高一 · 代数
执行如图所示的程序框图, 若输入 $1=2, m=3, n=5$, 则输出的 $y$ 的值是

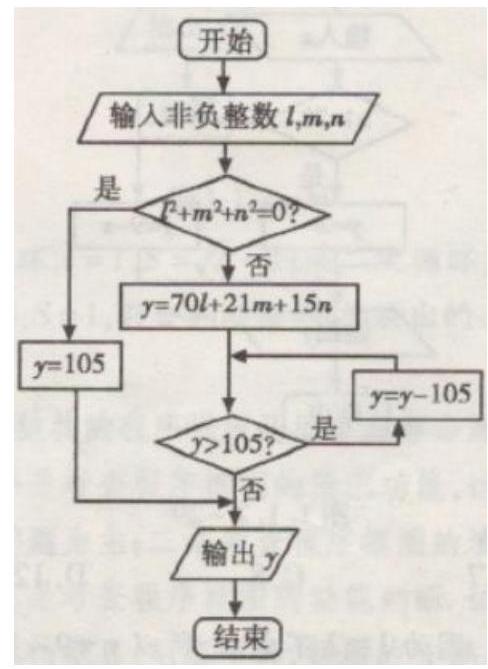
答案: 68 .
解析: 当输入 $1=2, m=3, n=5$ 时, 不满足条件 $l^{2}+m^{2}+n^{2}=0$. 因此执行 $y=70 \times 2+21 \times 3+15 \times 5=278$. 由于 $278>105$, 所以执行 $y=y-105$, 执行后 $y$ 的值为 278-105173>105, 再执行一次 $\mathrm{y}=\mathrm{y}-105$ 后, $\mathrm{y}$ 的值为 $173-105=68$, 此时 68>105 不成立, 终止循环. 故答案为: 68 .